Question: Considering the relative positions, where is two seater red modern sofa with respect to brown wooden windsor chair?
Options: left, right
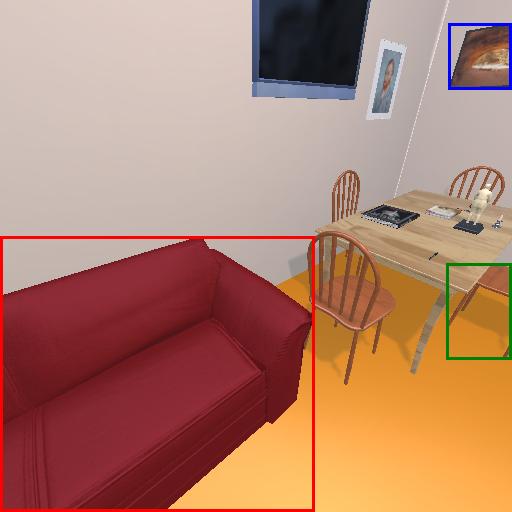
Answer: left